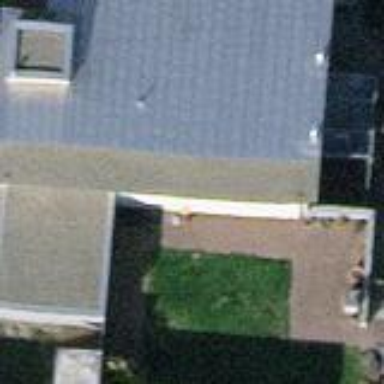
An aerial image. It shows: Simple and straightforward house.